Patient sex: M
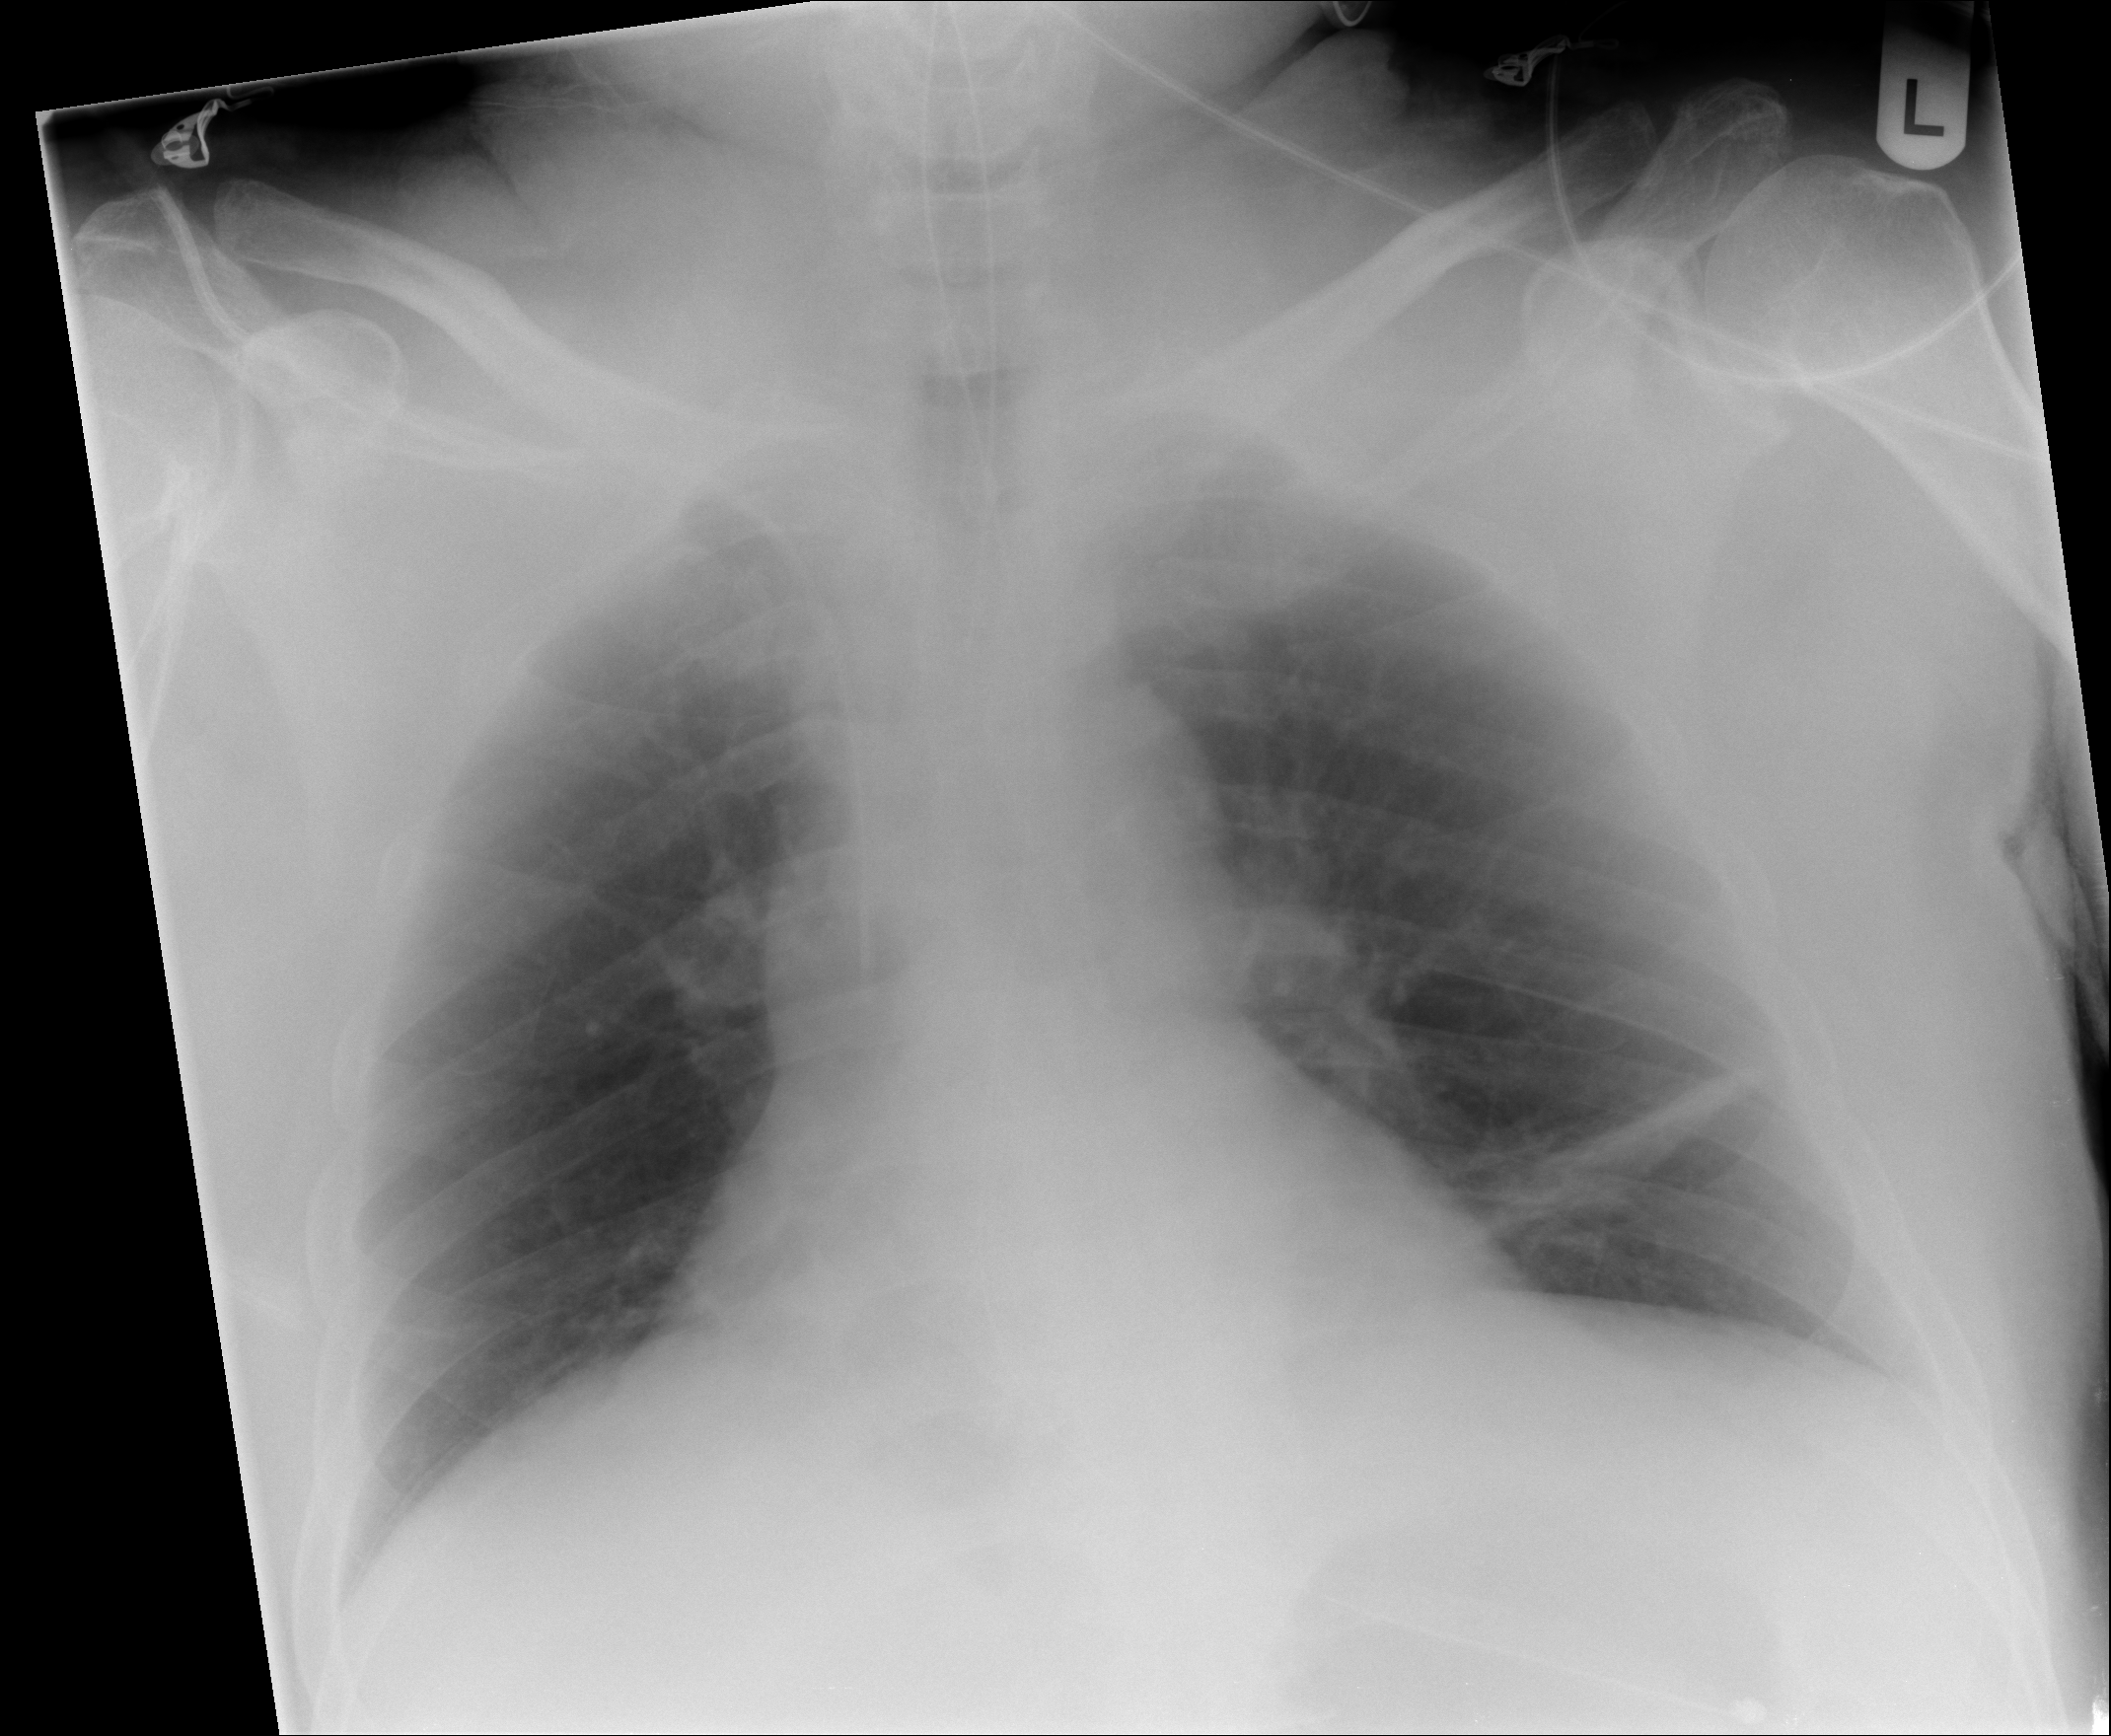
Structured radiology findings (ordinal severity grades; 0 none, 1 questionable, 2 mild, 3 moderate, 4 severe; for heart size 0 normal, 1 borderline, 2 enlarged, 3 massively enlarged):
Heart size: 0
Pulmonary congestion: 0
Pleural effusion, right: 0
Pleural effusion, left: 0
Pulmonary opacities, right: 0
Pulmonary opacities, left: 0
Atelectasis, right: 0
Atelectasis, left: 1